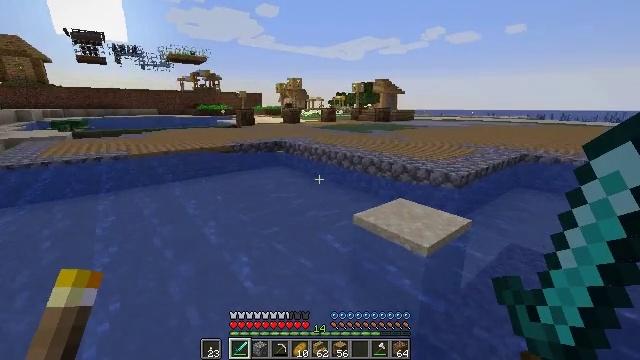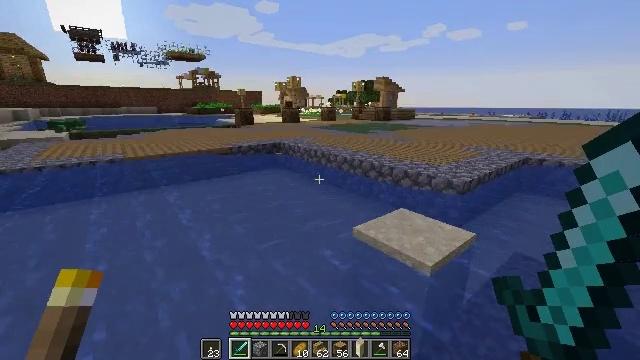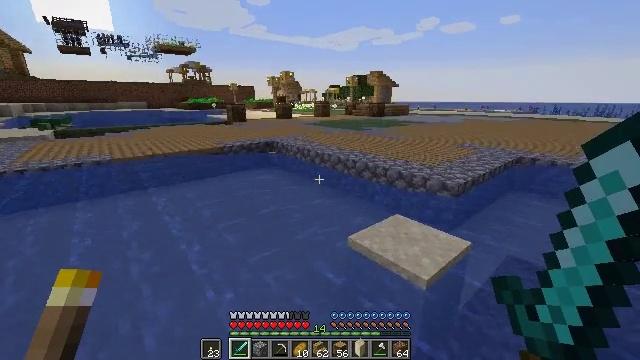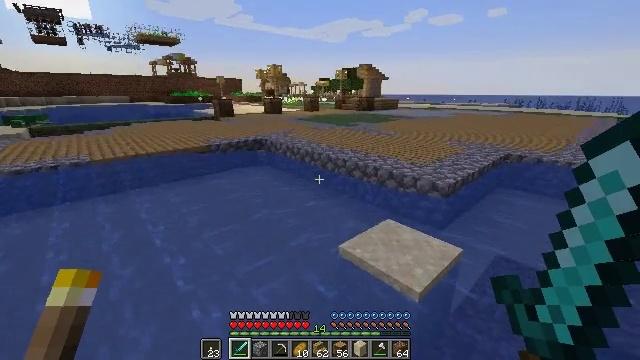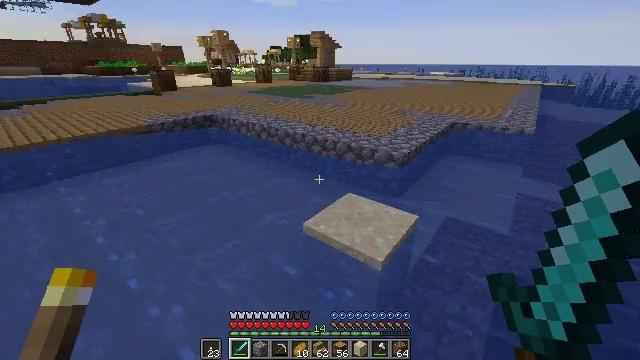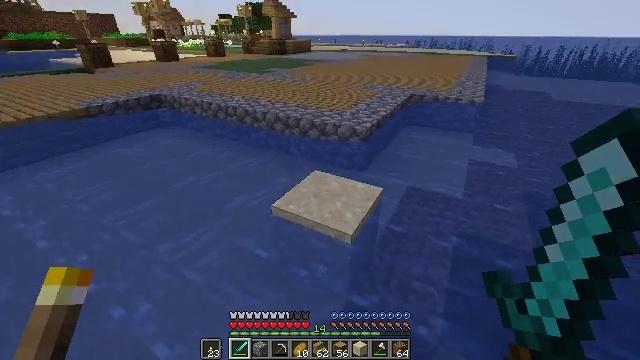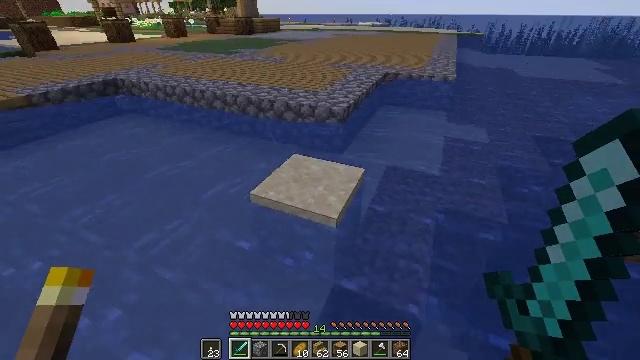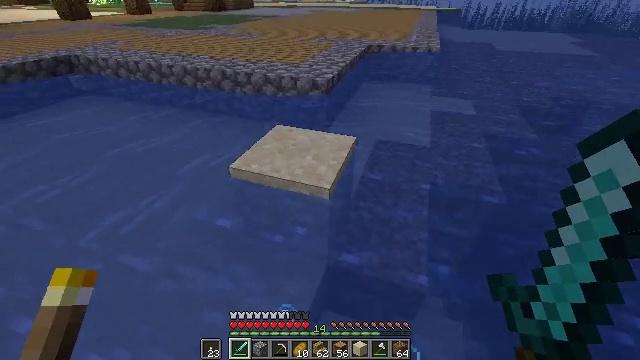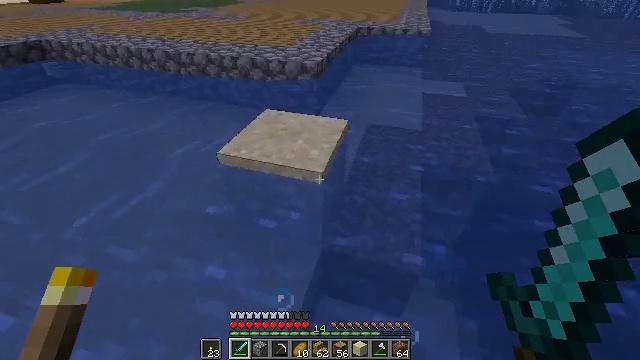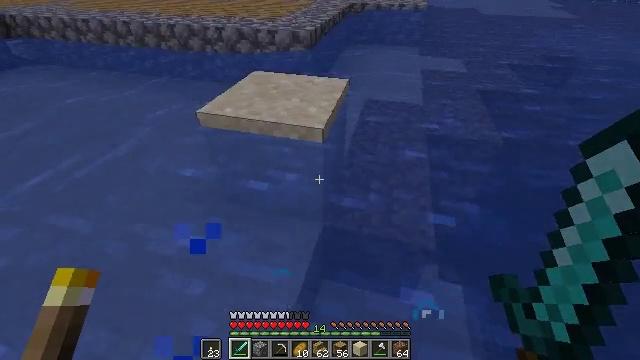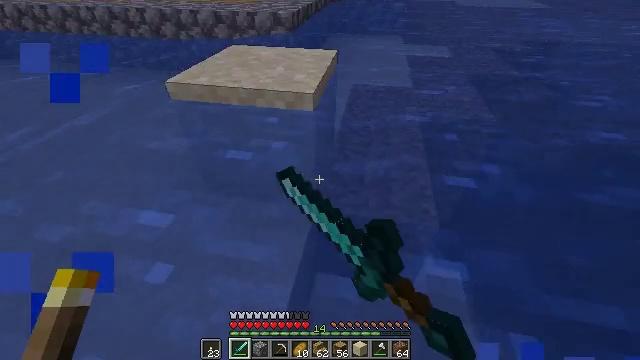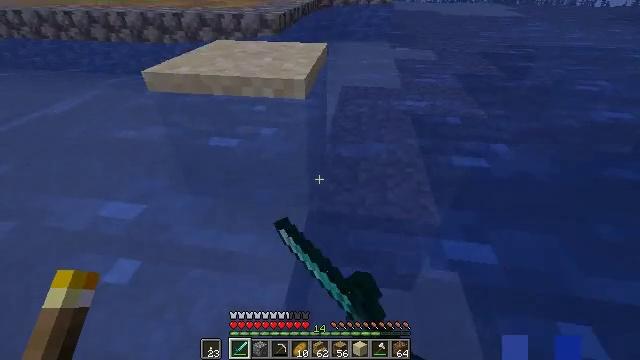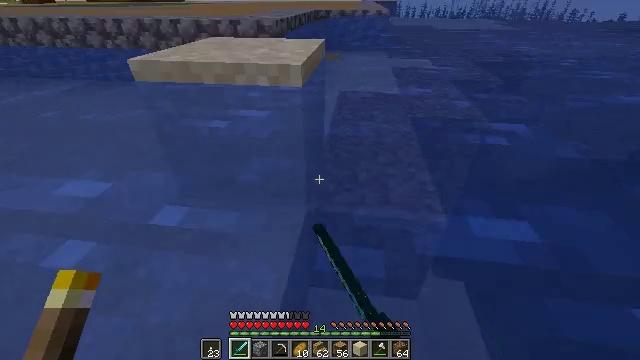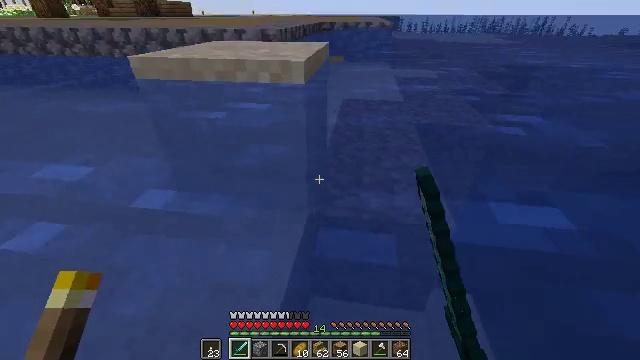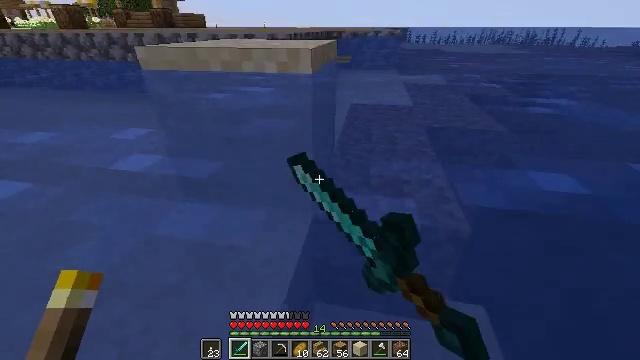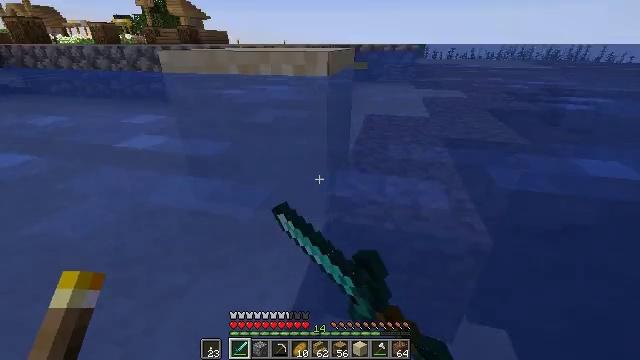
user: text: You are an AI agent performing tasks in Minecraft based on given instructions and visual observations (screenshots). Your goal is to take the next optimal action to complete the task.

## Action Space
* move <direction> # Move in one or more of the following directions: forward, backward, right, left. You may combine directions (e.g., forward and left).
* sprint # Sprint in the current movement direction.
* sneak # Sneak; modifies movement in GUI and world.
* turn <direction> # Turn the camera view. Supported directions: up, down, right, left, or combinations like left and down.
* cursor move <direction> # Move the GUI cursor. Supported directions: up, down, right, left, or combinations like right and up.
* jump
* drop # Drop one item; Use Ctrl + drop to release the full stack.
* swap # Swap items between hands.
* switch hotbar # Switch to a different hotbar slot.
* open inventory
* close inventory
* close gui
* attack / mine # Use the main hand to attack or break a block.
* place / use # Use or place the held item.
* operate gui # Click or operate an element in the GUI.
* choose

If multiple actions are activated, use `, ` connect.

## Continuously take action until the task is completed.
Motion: motion action
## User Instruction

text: Attack the ground to gather sand.
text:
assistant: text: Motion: move forward, jump
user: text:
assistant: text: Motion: move forward, turn right and down, jump
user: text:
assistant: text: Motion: move forward, turn right and down, jump
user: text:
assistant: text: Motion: move forward, turn right and down, jump
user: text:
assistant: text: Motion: turn right and down
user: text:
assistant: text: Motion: turn right and down
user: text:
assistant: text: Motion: turn right and down
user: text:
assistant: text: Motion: turn right and down
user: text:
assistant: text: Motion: turn right and down, attack / mine
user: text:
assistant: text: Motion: turn right, attack / mine
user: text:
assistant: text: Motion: turn right and up, attack / mine
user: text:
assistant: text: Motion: turn up, attack / mine
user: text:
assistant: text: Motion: turn up, attack / mine
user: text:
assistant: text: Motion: turn left and up, attack / mine
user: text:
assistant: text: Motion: turn left and up, attack / mine
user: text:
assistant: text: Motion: turn left and up, attack / mine
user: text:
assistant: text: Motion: turn left and up, attack / mine
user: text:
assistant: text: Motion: turn left and up, attack / mine
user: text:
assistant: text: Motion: attack / mine
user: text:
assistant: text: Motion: attack / mine
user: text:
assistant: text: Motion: turn right and up, attack / mine
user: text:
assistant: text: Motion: turn right and up, attack / mine
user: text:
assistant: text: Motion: turn right and up, attack / mine
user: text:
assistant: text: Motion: turn up, attack / mine
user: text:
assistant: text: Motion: attack / mine
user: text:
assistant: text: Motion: attack / mine
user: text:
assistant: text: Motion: attack / mine
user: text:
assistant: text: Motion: attack / mine
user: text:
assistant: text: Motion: attack / mine
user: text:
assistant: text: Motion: attack / mine